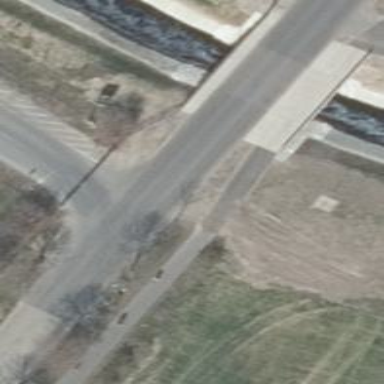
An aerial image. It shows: Tertiary road passing over bridge.